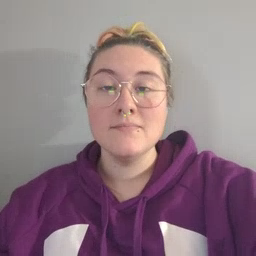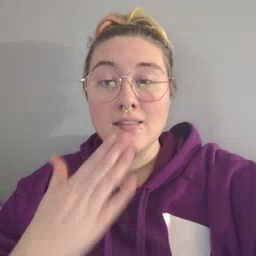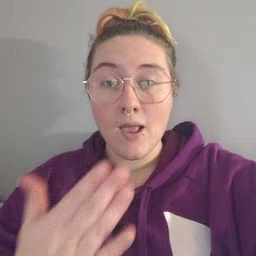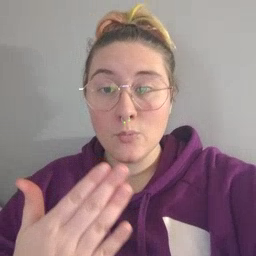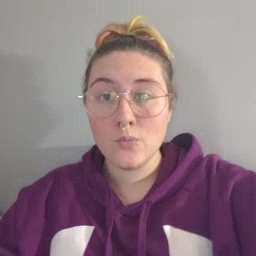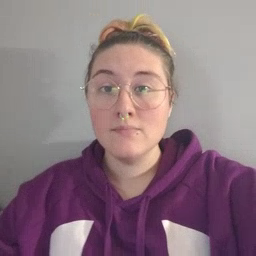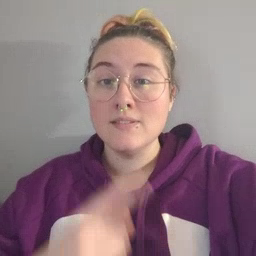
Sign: thankyou